Chest X-ray. View position: PA
Patient age: 19
Patient sex: M
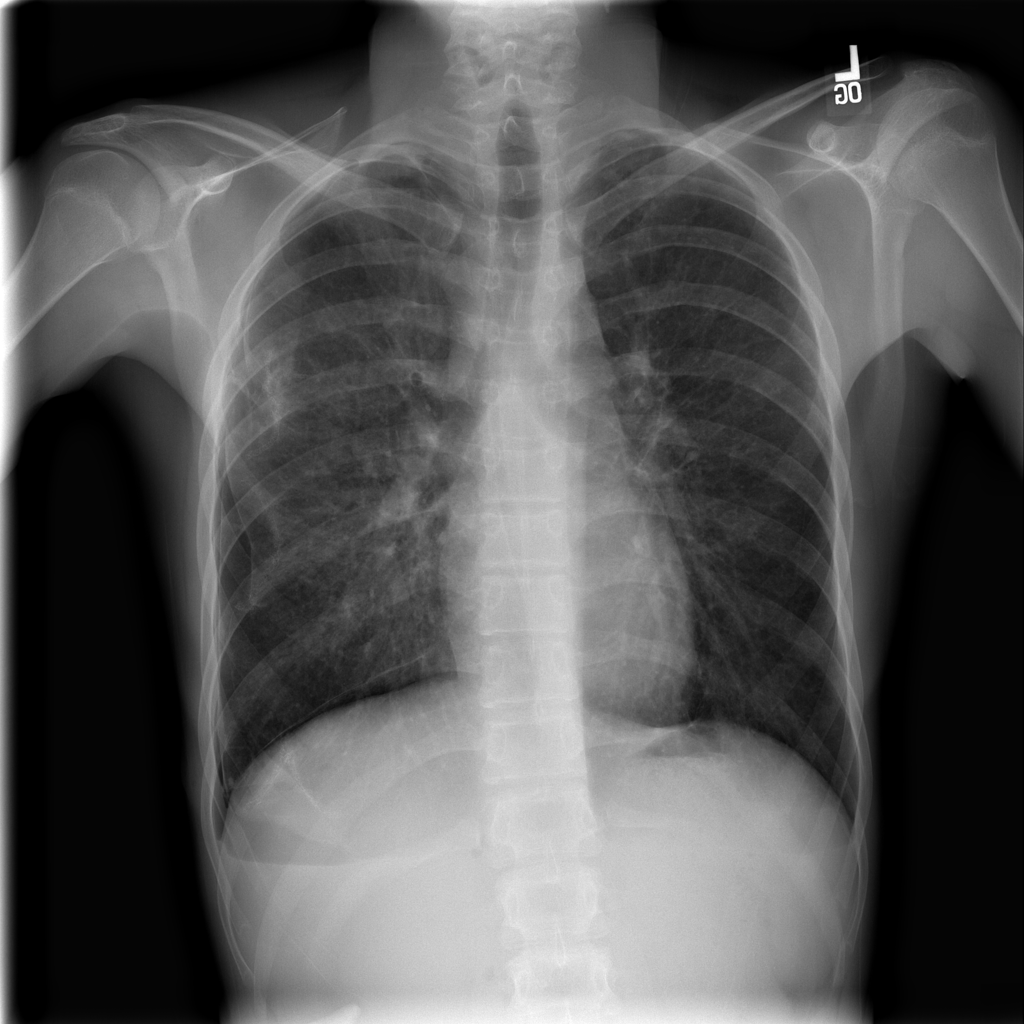
Finding: Pneumothorax